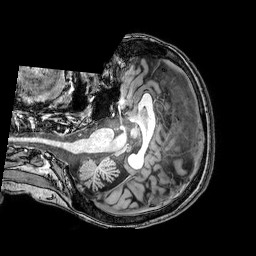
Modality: T1w
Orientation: axial
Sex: female
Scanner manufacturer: philips
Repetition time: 0.008088 s
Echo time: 0.0037 s